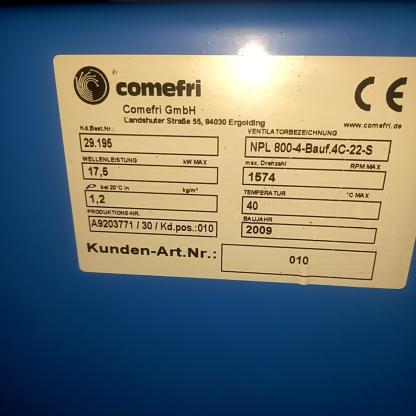
Klasa: tabliczka-znamionowa